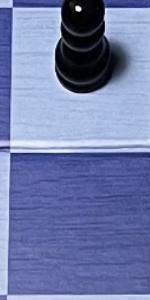
Label: Empty